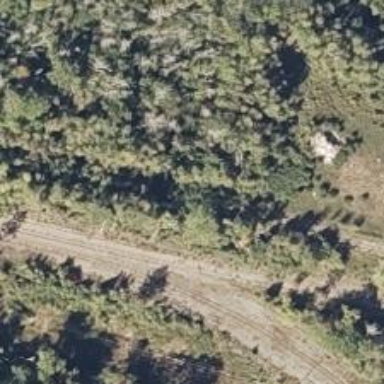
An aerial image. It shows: Abandoned railway yard.